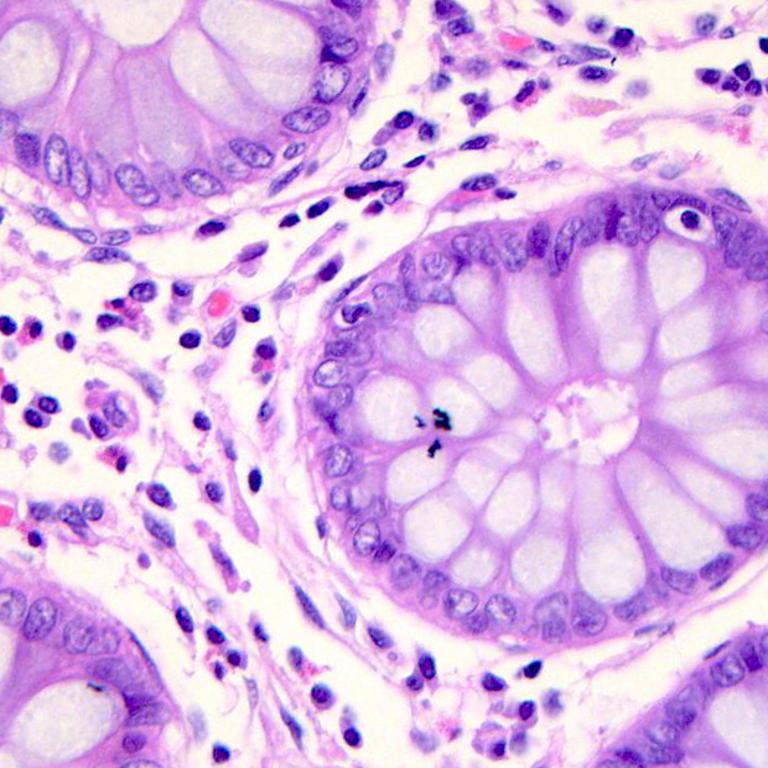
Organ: colon
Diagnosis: benign